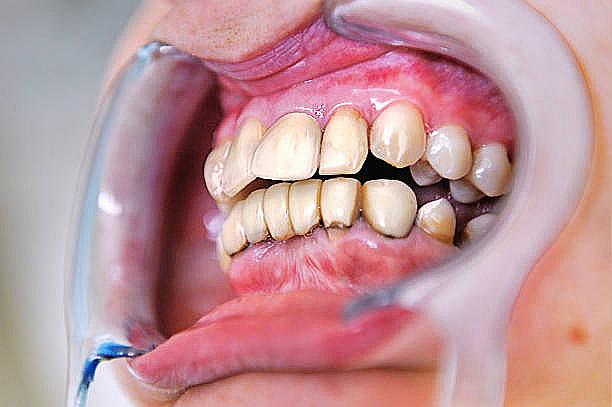
Condition: Gingivitis